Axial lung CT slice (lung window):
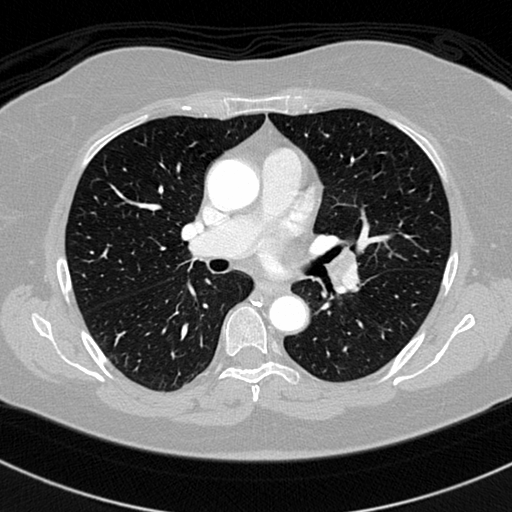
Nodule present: no